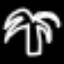
Label: palm tree